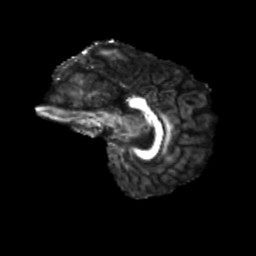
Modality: FA
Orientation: sagittal
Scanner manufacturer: siemens
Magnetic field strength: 3 T
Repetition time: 4 s
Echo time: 0.0594 s